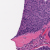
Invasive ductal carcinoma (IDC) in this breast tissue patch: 0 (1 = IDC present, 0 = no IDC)